Question: I'm trying to get a Squarespace like social icon effects on my project.
You may check these examples below:
<URL>
Look for the social icons, when you hover over an icon other icons gets transparent (or grey or something like that). Do you guys have any idea how to achieve this.
Normal view, while not hovering the cursor over a specific icon

When hovering over an icon. Here, I've placed my cursor on Twitter icon and instantly all other icons faded out to a lighter color
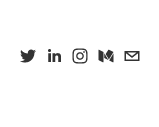
Answer: '''
$(document).ready(function(){
$("a").hover(function(){
$('a').css('opacity',0.5);
$(this).css('opacity',1);
},function(){
$('a').css('opacity',1);
})
})
'''
'''
a {
color: #000;
margin-right:5px;
transition: all 300ms;
}
'''
'''
<script src="https://ajax.googleapis.com/ajax/libs/jquery/3.2.1/jquery.min.js"></script>
<link rel="stylesheet" href="https://cdnjs.cloudflare.com/ajax/libs/font-awesome/4.7.0/css/font-awesome.min.css">
<a href="#"><i class="fa fa-twitter" aria-hidden="true"></i></a>
<a href="#"><i class="fa fa-instagram" aria-hidden="true"></i></a>
<a href="#"><i class="fa fa-linkedin" aria-hidden="true"></i></a>
'''